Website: home-depot
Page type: delivery-shipping
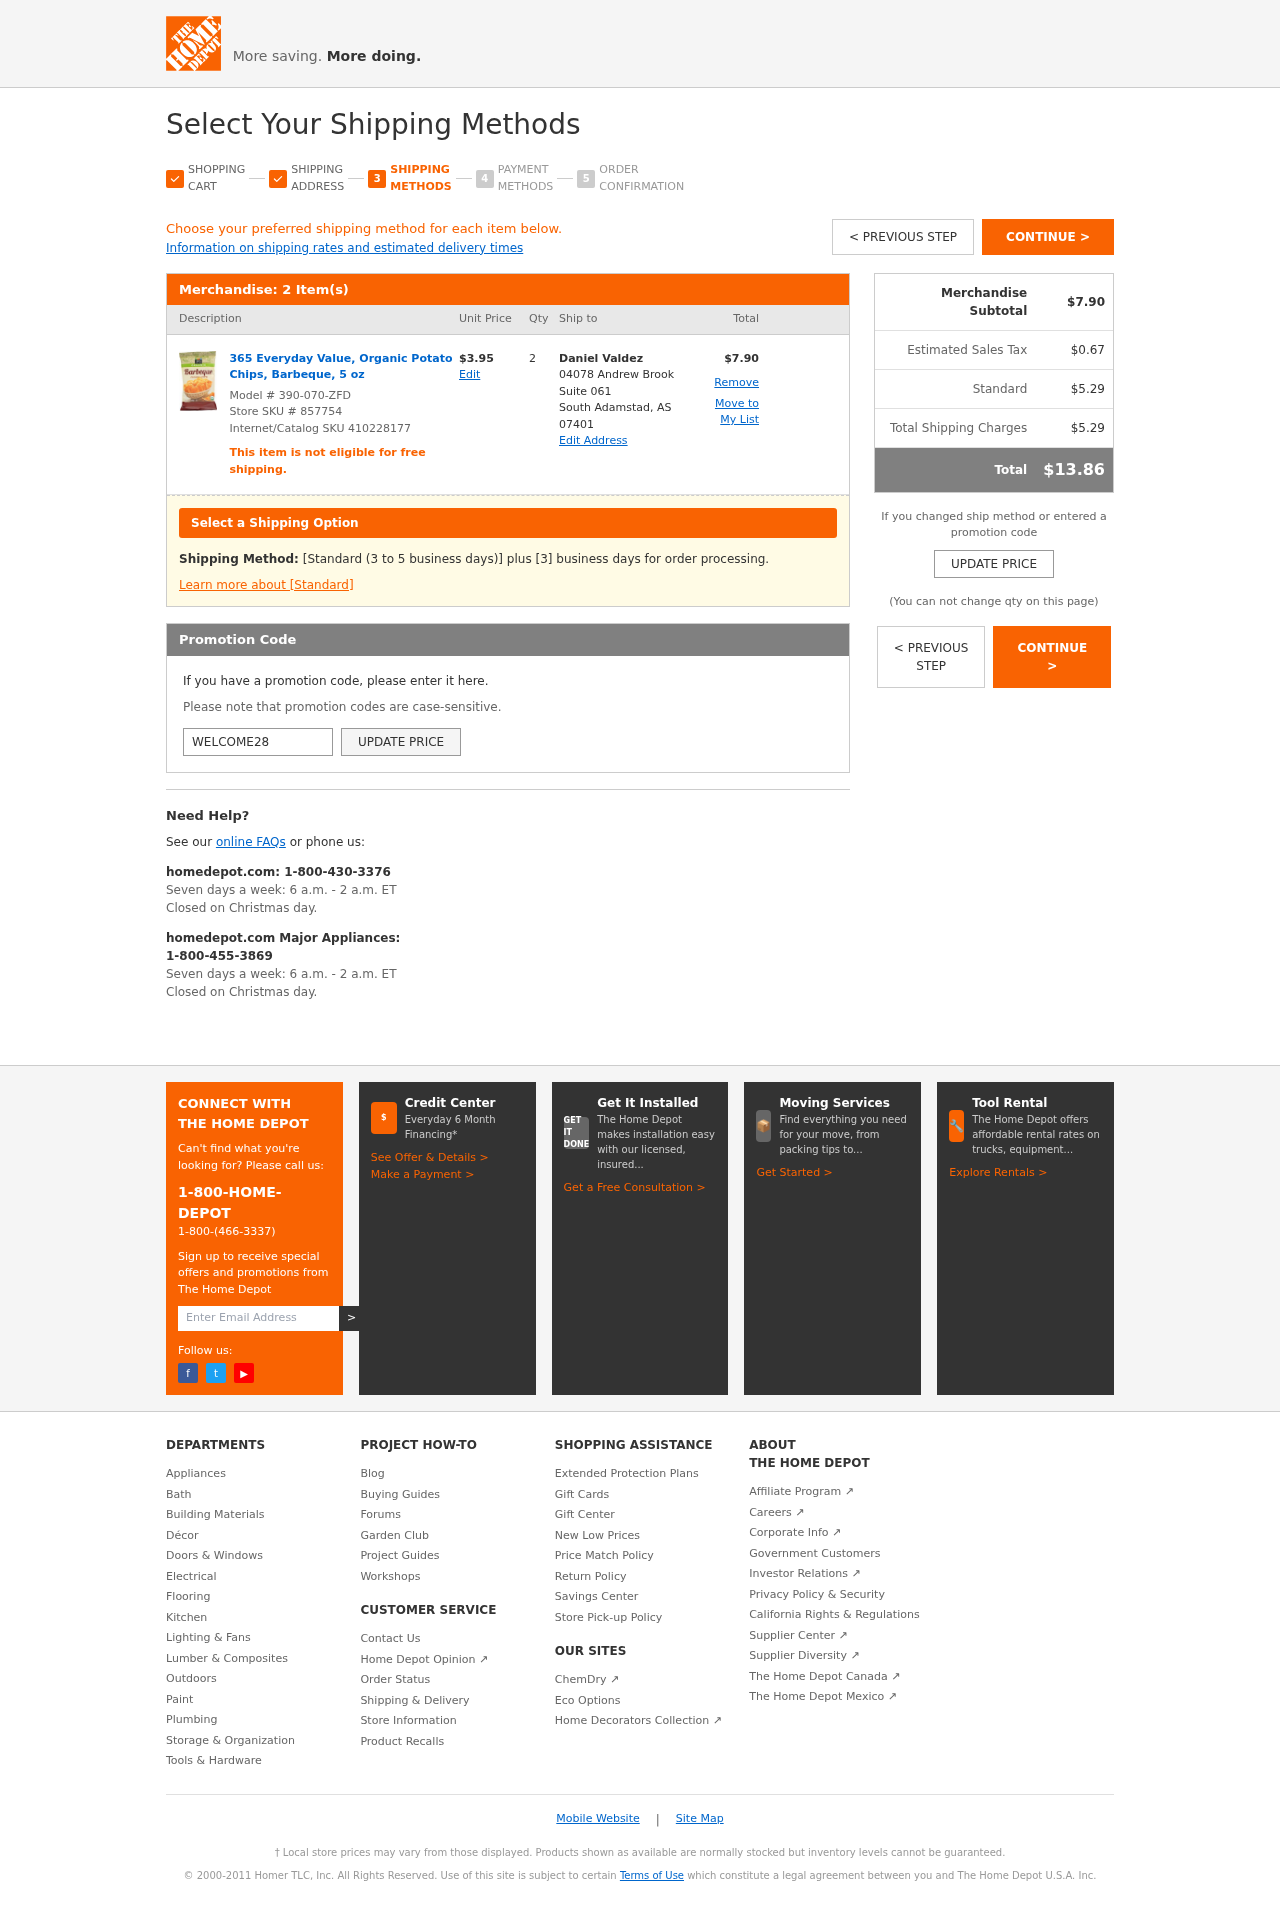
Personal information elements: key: PII_CITY_STATE_ZIP
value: South Adamstad, AS 07401
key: PII_FULLNAME
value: Daniel Valdez
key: PII_PROMO_CODE
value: WELCOME28
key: PII_STREET
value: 04078 Andrew Brook Suite 061
Product elements: key: PRODUCT1_NAME
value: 365 Everyday Value, Organic Potato Chips, Barbeque, 5 oz
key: PRODUCT1_PRICE
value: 3.95
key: PRODUCT1_QUANTITY
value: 2
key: PRODUCT_MODEL_NUMBER
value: Model # 390-070-ZFD
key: PRODUCT1_LINE_TOTAL
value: $7.90
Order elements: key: ORDER_NUM_ITEMS
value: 2 Item(s)
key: ORDER_SUBTOTAL
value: $7.90
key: ORDER_TAX
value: $0.67
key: ORDER_SHIPPING_COST
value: $5.29
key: ORDER_SHIPPING_TOTAL
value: $5.29
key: ORDER_TOTAL
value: $13.86
Other elements: key: STORE_SKU
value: Store SKU # 857754
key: INTERNET_SKU
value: Internet/Catalog SKU 410228177